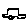
Label: car